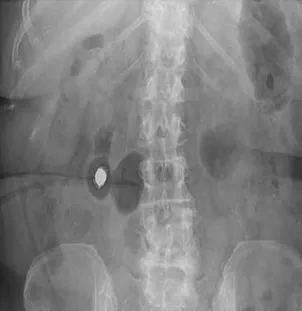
Plain X-ray. Demonstrating multiple areas of mid small bowel stricturing. Some evidence of deep ulceration and skip lesions. Of note, the capsule remains stuck within the small bowel and is at risk of causing obstruction.
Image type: radiology (x_ray)